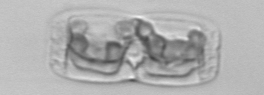
Label: pennate_morphotype1